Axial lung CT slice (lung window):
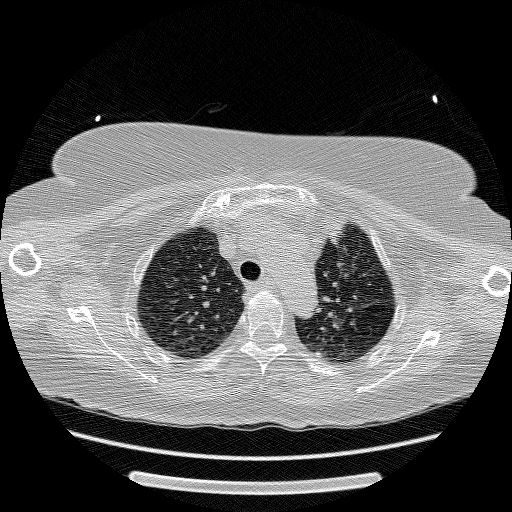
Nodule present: yes
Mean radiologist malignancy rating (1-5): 2